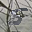
Label: 5